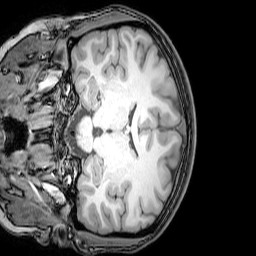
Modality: T1w
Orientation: coronal
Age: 20
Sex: female
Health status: healthy
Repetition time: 0.081 s
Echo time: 0.037 s